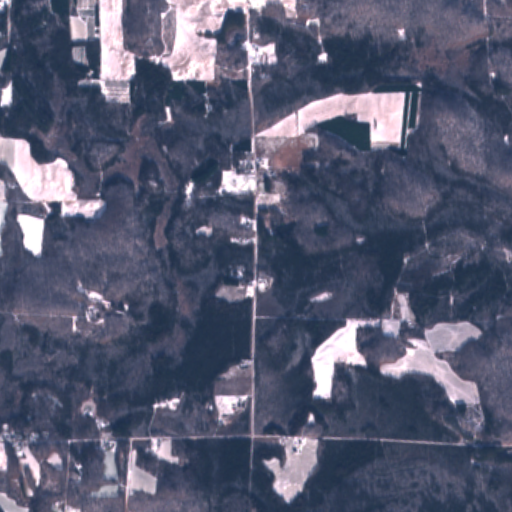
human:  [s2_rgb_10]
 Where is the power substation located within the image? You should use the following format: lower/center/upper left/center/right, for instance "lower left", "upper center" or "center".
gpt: The power substation is located in the lower center of the image.
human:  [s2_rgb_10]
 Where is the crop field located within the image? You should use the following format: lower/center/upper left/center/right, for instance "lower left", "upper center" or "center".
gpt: There is no crop field in the image.